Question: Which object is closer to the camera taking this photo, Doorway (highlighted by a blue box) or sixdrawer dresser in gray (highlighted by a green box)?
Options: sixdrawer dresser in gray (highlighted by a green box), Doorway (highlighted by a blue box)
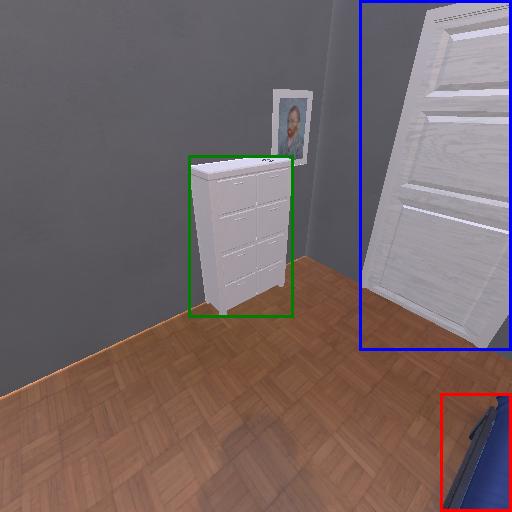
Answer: sixdrawer dresser in gray (highlighted by a green box)